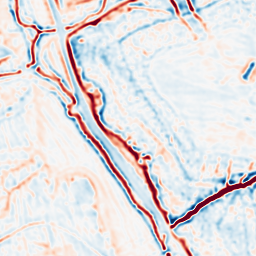
Category: multiscale
Decomposition family: log
Decomposition parameters: sigma: 2
Upsampling method: sinc_hamming
Upsampling parameters: scale: 2
kernel_size: 8
Upsampling scale: 2